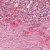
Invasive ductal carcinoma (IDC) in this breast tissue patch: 0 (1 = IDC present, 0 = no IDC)